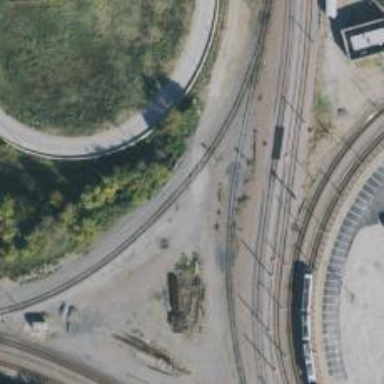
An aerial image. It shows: Level crossing along the railway.